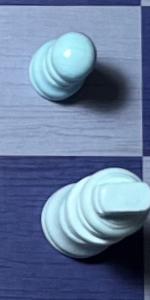
Label: King_White